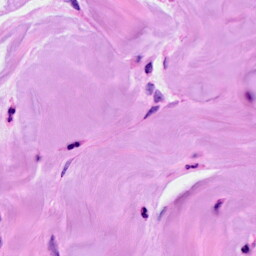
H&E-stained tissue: Breast